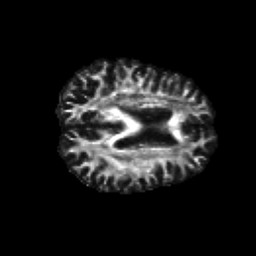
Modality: FA
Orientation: axial
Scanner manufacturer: siemens
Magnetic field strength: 3 T
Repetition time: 6.8 s
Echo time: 0.093 s